Question: This is the first time I'm working with an API and I have used httpClient.getAsync(uri) to get a response in form of a CSV.
.
I'm wondering how to trim or delete parts of it to get a hold of some values. I've tried splitting it using ';' but There is so much clutter and none of what I have tried so far has worked. The 4 values I'm trying to get here are 65.7, 45.3, 64.4, 111.1 and all are located between 2 of these ';' in the middle of the file. In the form of a CSV file, it would be the column 3 (0-3) that I want.
'''
httpClient.BaseAddress = new Uri("https://opendata-download-metobs.smhi.se/api.json");
httpClient.DefaultRequestHeaders.Accept.Add(new MediaTypeWithQualityHeaderValue("application/json"));
using (HttpResponseMessage response = await httpClient.GetAsync(new Uri("https://opendata-download-metobs.smhi.se/api/version/latest/parameter/23/station/53430/period/latest-months/data.csv")))
{
res = MakeReadable(response);
Console.WriteLine(res);
noteMessage(ConsoleColor.Red, "Csv Processing");
string s = res.Substring(res.LastIndexOf("Fran"));
Console.WriteLine(res);
Console.WriteLine(
response.IsSuccessStatusCode
? "Verification successful"
: $"Verification failure: {response.ReasonPhrase}");
}
}
'''
The MakeReadable looks like this:
'''
public static string MakeReadable(HttpResponseMessage apiResponse)
{
string temp = "";
HttpContent responseContent = apiResponse.Content;
Task<string> results = responseContent.ReadAsStringAsync();
temp = results.Result;
return temp;
}
'''
What I don't understand is what Method to use. I have tried using .Remove() with a start and an end but it does nothing. I've tried cleaning strimg of everything but digits, but then i end up with a lot of numbers which also fails me. In the code above I even try Substring + LastIndexOf just to remove unneccessary parts of the string, but nothing works.
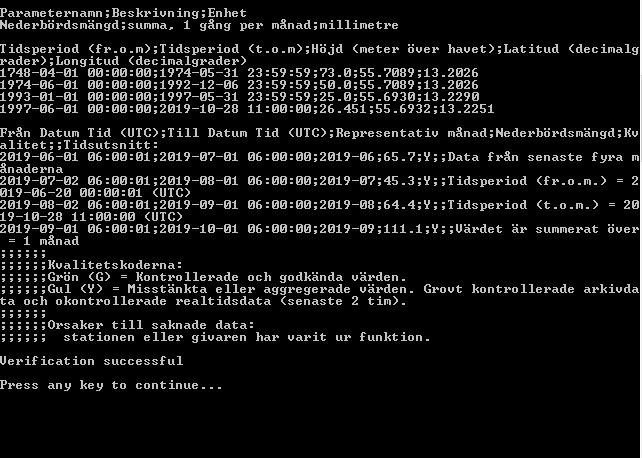
Answer: It looks like you're after the 3rd column.
You could try:
'''
// Step 1. Split file into lines
var lines = s.Split(new [] { '
', '
' });
var indexOfHeaderLine = lines.TakeWhile(t => t.String.StartsWith("Fran")).Count();
lines
.Skip(inextOfHeaderLine+1) //Start after header
.Select(l => l.Split(';')[2])
.Where(s => !string.IsNullOrEmpty(s));
'''